Aerial crown-view tile of a tropical tree (Barro Colorado Island, Panama), acquired 20241014:
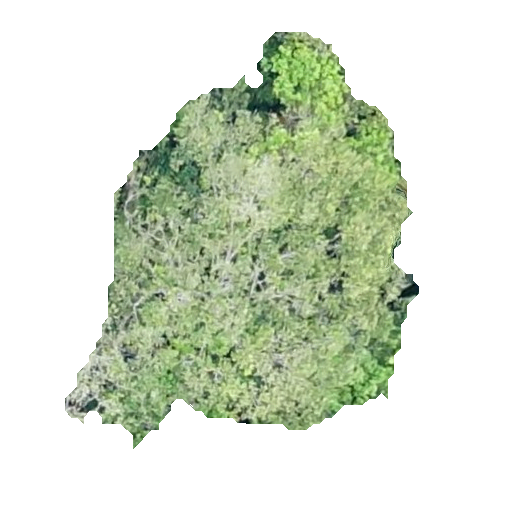
Species: Anacardium excelsum
GBIF accepted scientific name: Anacardium excelsum
Crown area: 146.41 m²